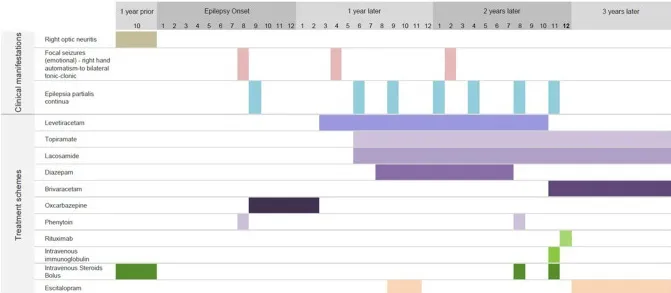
Timeline of clinical manifestations and treatment schemes. Summary of chronological findings in the patient's clinical manifestations: initial right optic neuritis 1 year prior the onset of epilepsy, followed by epilepsy onset and 1 month later appearance of chronic non-progressive recurrent epilepsia partialis continua, as described in Figure 1. These seizures could persist up to a week in duration, with fluctuating visual auras as described in detail in text. Antiseizure medications given in different time periods are also shown. Escitalopram was given at year 1 when he patient was presumed to have psychogenic non-epileptic seizures, with persistent seizures. On year 2, patient came to our Institute with epilepsia partialis continua; diagnosis workup and treatment were started. She achieved seizure freedom 3 months later.
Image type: chart (chart)